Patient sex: F
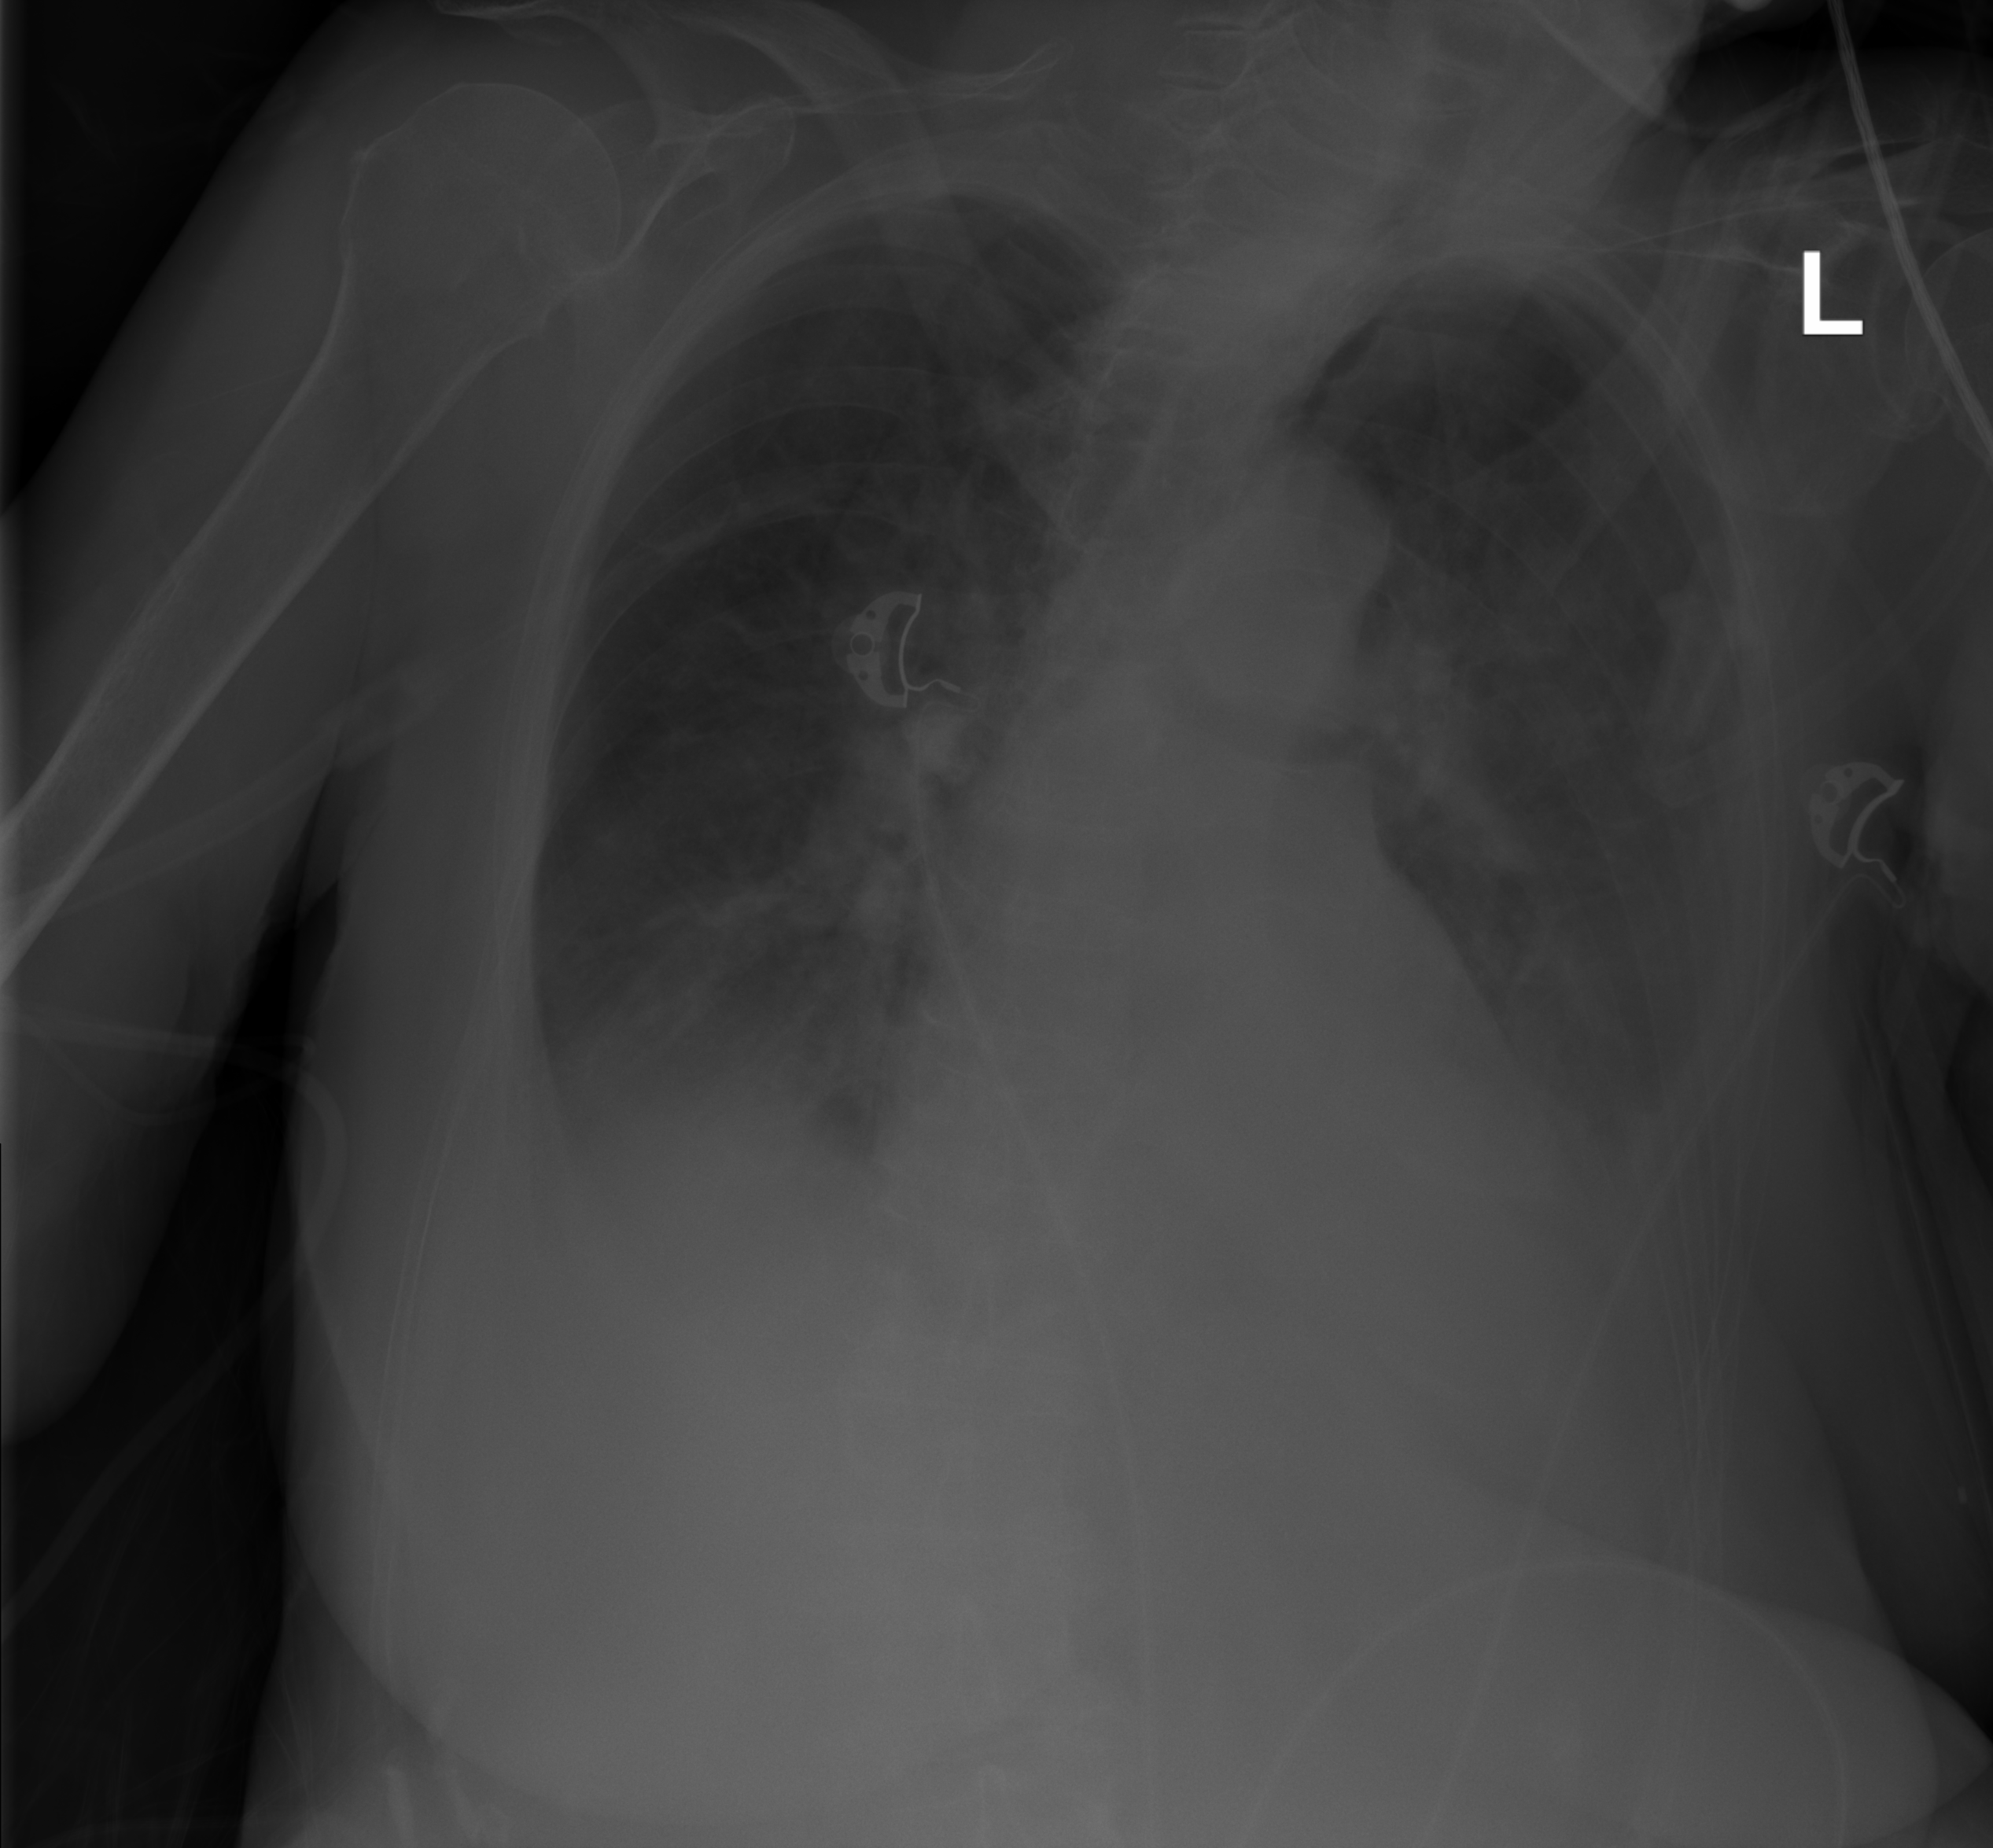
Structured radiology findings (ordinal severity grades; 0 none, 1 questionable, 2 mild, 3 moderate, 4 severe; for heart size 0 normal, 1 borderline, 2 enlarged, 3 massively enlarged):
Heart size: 0
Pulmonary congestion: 2
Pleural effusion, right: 2
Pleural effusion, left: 3
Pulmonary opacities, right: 1
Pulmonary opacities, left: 1
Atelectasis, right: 2
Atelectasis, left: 2